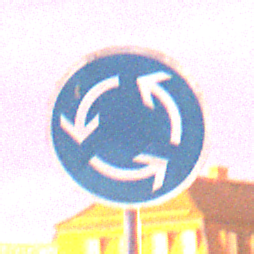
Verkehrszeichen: Kreisverkehr
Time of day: Night
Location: Outdoor (Suburban)
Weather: PartlyCloudy
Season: NotSpecified
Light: Artificial